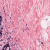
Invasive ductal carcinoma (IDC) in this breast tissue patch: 0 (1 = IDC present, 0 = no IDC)